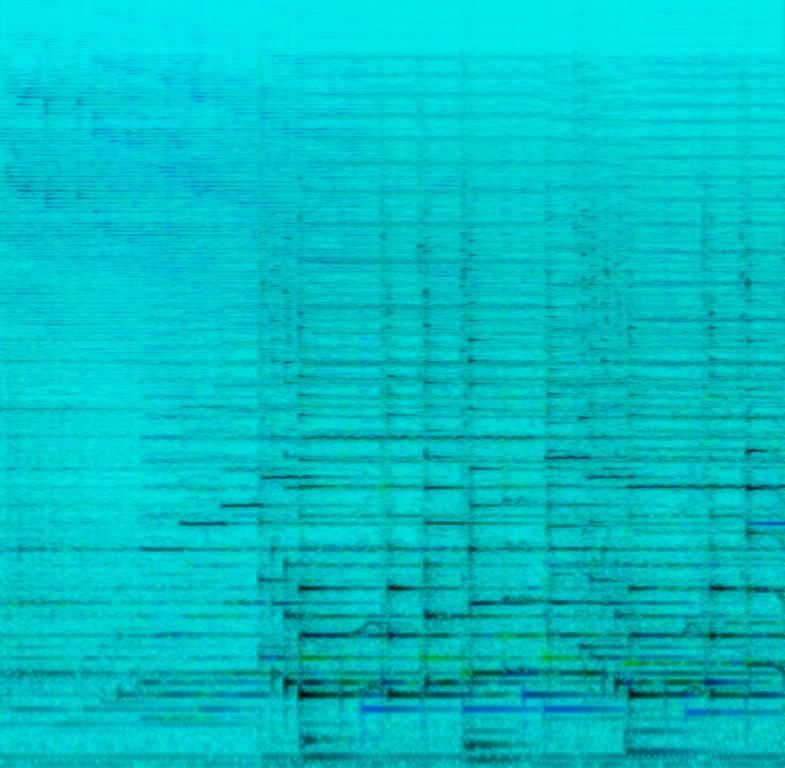
This music is a mesmerising Chinese instrumental. The tempo is medium with a melodious Chinese harp or Guzheng with rhythmic pipa, violin harmony and Chinese percussion instruments. The music is soft, soothing, calming, ethereal, meditative, mellifluous,euphonious and enchanting.